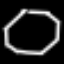
Label: octagon